Interaction volume radius: 10 \u00c5
Interaction volume height: 15 \u00c5
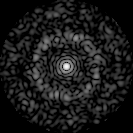
Disorder parameter: 0.8472